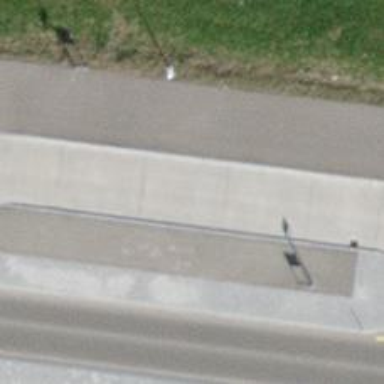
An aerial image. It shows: Bus stop with stop position for public transport.